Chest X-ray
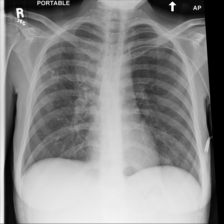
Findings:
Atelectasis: negative
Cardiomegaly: negative
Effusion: positive
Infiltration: positive
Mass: positive
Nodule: positive
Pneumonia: negative
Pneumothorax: negative
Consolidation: positive
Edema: negative
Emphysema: negative
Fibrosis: negative
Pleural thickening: negative
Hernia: negative